九年级 · 度量几何学
如图, 利用标杆 $B E$ 测量建筑物 $C D$ 的高度. 已知标杆 $B E$ 高1.2m, 测得 $A B=1.6 m, B C=8.4 m$, 点 $A, E, D$ 在同一直线上, 则建筑物 $C D$ 的高度是 $\qquad$米.


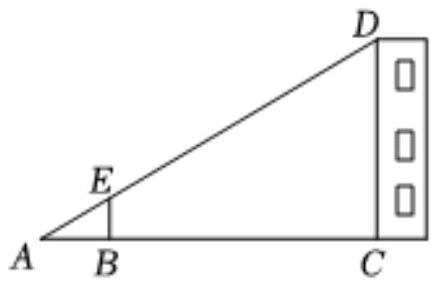
答案:  7.5

解析: 解: $\because E B / / C D$,

$\therefore \triangle A B E \backsim \triangle A C D$,

$\therefore \frac{A B}{A C}=\frac{B E}{C D}$, 即 $\frac{1.6}{1.6+8.4}=\frac{1.2}{C D}$,

$\therefore C D=7.5 m$,

故答案为: 7.5 .

先证明 $\triangle A B E \sim \triangle A C D$, 则利用相似三角形的性质得 $\frac{1.6}{1.6+8.4}=\frac{1.2}{C D}$, 然后利用比例性质求出 $C D$ 即可.

本题考查了相似三角形的应用: 借助标杆或直尺测量物体的高度. 利用杆或直尺测量物体的高度就是利用杆或直尺的高(长)作为三角形的边, 利用视点和盲区的知识构建相似三角形, 用相似三角形对应边的比相等的性质求物体的高度.